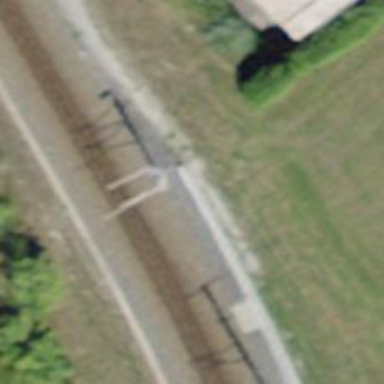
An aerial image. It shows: Catenary mast for power lines.